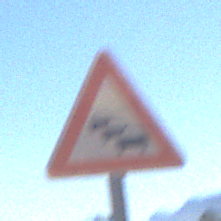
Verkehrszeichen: Stau
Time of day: MorningAfternoon
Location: Outdoor (RoadRail)
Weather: Clear
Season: NotSpecified
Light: Natural